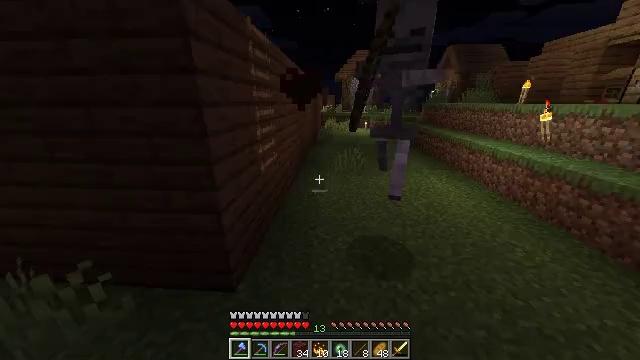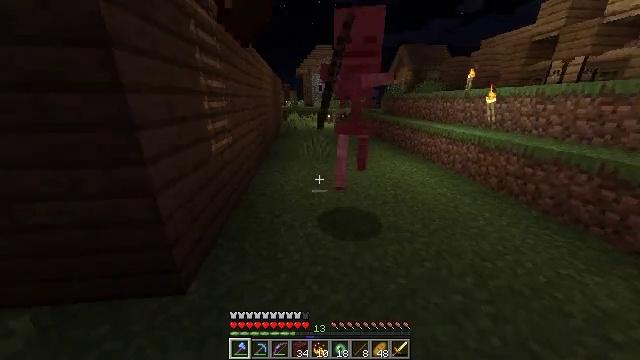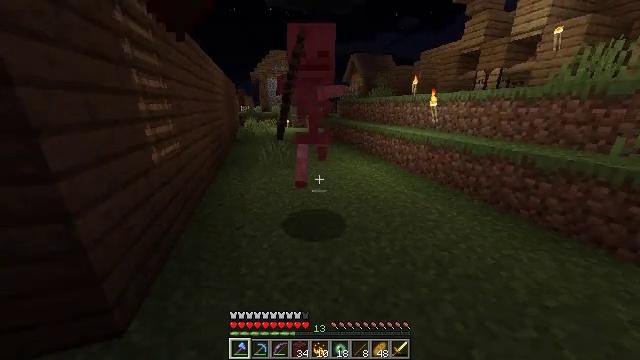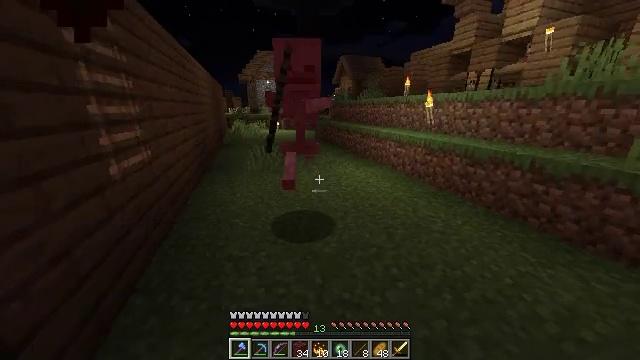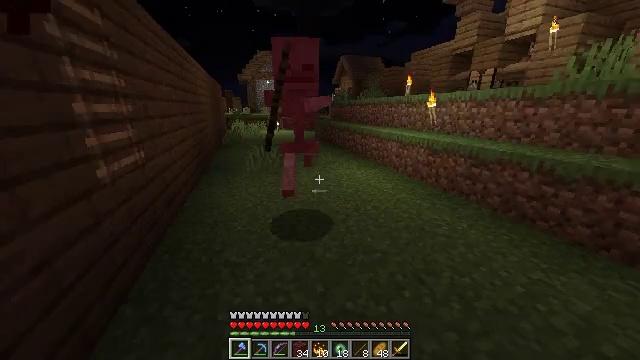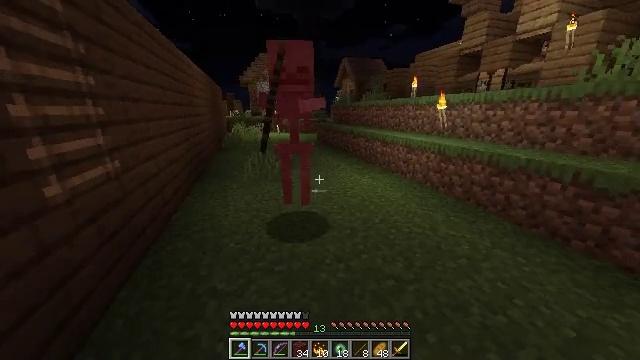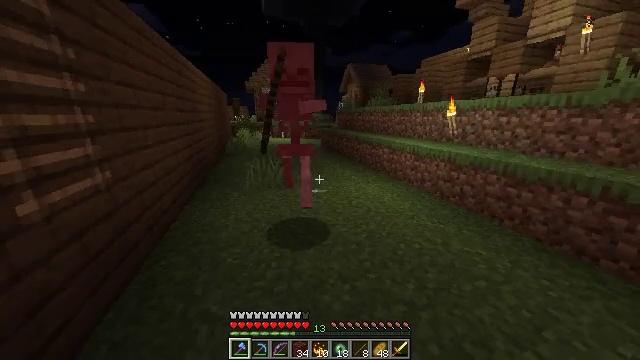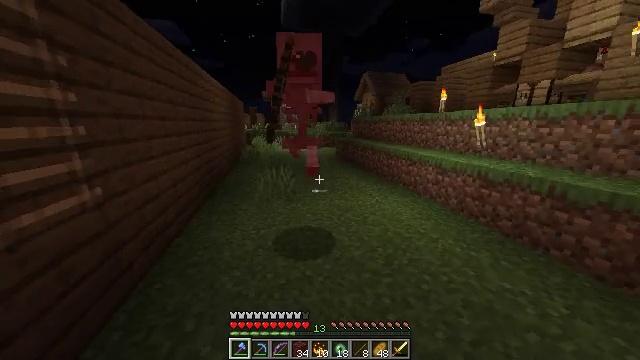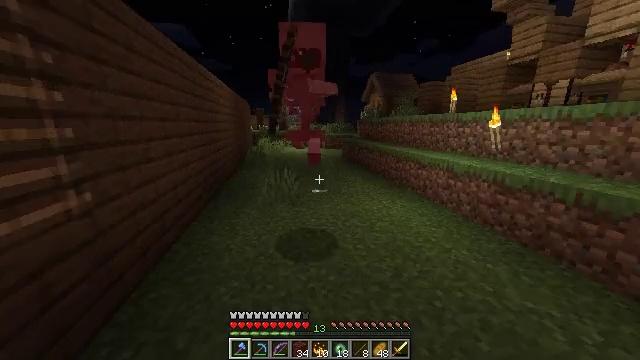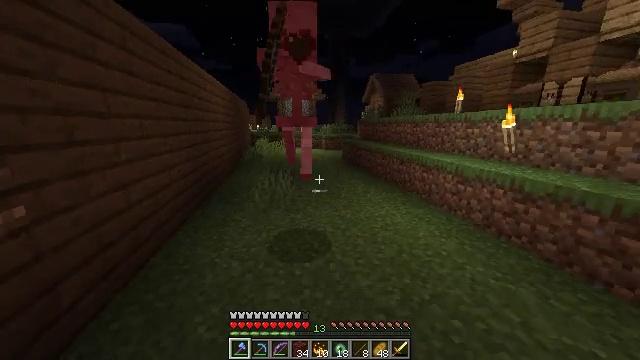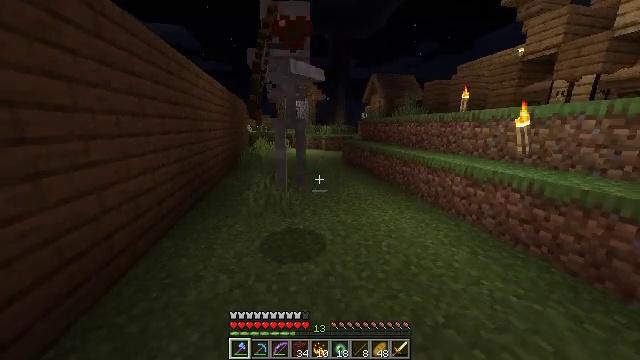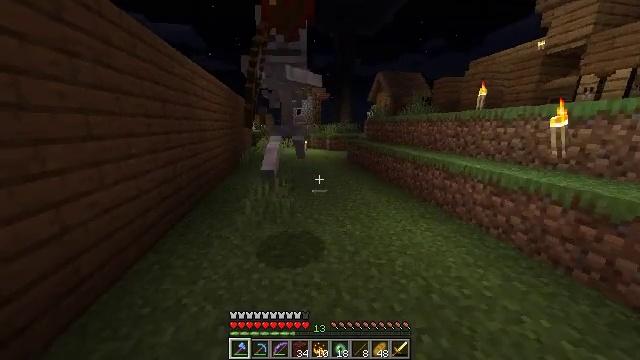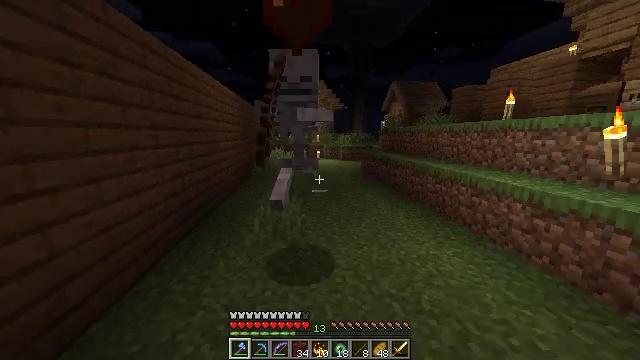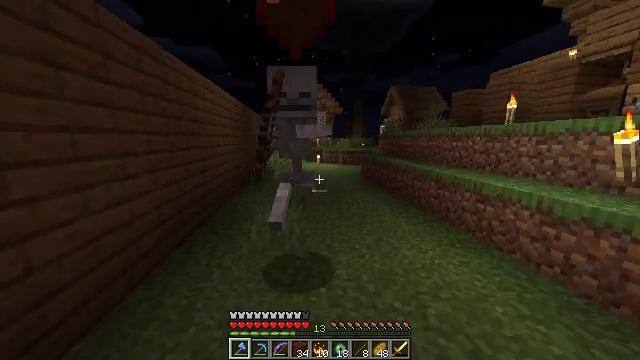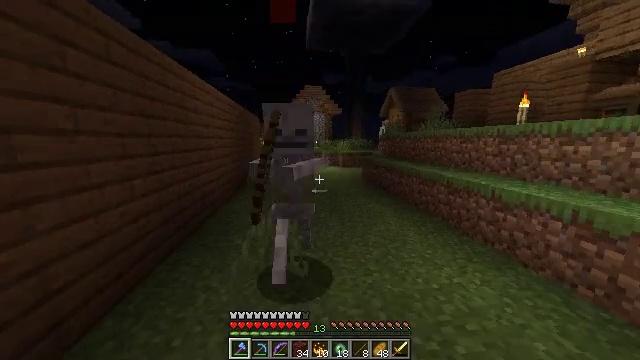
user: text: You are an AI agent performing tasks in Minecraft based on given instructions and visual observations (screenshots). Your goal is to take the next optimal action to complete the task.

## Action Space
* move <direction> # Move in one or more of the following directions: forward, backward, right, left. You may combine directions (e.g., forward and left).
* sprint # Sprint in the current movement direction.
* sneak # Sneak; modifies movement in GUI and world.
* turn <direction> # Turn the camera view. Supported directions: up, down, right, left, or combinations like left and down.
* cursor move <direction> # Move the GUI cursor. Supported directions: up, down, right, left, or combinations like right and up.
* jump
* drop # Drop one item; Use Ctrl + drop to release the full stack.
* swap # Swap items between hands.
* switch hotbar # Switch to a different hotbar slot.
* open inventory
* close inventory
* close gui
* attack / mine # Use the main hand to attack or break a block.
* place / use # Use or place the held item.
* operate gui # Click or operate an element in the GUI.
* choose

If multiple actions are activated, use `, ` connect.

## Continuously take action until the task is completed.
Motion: motion action
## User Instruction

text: Combat the skeleton.
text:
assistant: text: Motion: move forward, sprint, turn right, attack / mine
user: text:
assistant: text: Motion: move forward, sprint, turn right and up, attack / mine
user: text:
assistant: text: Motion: move forward, sprint, turn right, attack / mine
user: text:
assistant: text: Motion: move forward, sprint, attack / mine
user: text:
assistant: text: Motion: move forward, sprint, attack / mine
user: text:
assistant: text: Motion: move forward, sprint, turn left and up
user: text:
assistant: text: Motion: move forward, sprint, turn left and up
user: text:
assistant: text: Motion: move forward, sprint, turn left
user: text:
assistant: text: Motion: move forward, sprint
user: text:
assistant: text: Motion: move forward, sprint, attack / mine
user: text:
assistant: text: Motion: move forward, sprint, turn left, attack / mine
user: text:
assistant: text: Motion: move forward, sprint, turn left and up, attack / mine
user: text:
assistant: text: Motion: move forward, sprint, turn up
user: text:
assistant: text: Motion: move forward, sprint
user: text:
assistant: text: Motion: sprint, attack / mine